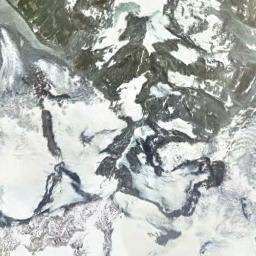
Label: snowberg